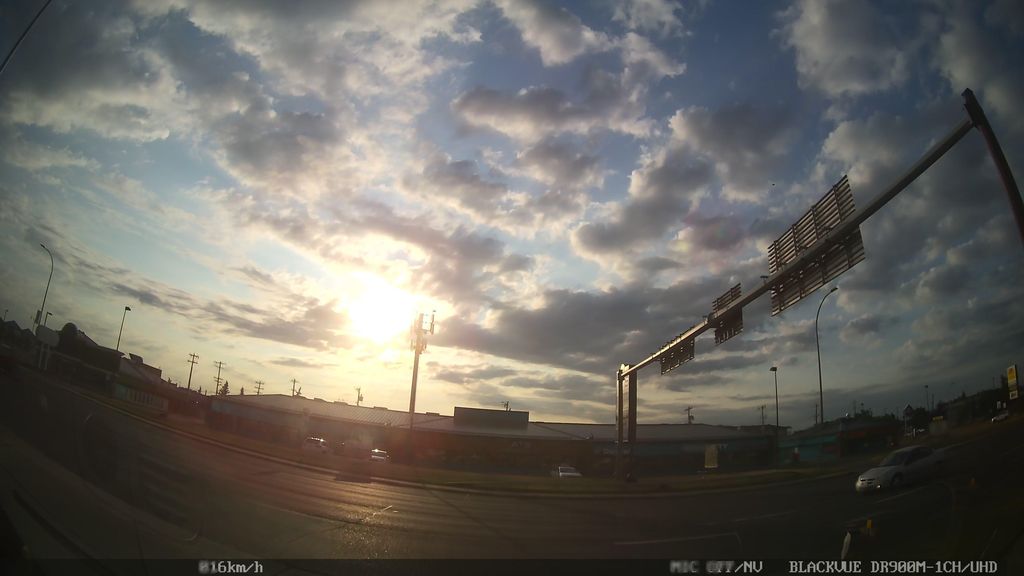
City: edmonton